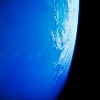
Label: water